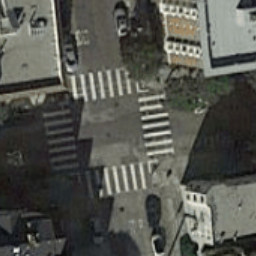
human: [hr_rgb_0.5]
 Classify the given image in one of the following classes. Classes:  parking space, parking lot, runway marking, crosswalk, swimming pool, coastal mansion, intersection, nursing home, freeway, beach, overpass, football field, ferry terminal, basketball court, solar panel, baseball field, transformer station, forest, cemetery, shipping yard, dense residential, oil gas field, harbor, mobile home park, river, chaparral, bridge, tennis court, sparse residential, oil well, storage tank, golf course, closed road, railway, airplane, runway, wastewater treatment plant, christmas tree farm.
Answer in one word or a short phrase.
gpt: crosswalk